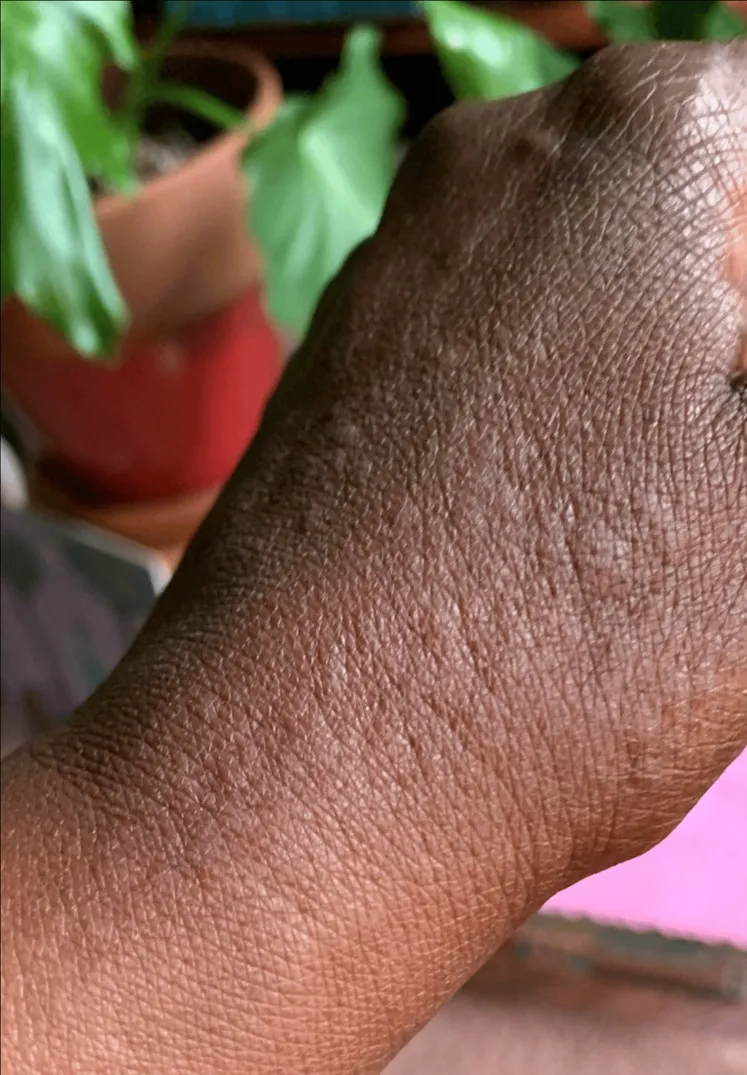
Urticaria on the right hand.
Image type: medical_photograph (skin_photograph)